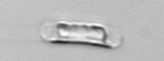
Label: Guinardia_striata